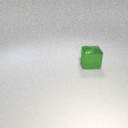
large green metal cube